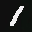
Label: 1